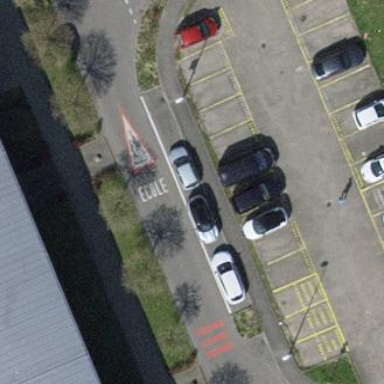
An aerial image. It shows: Street-side parking area.